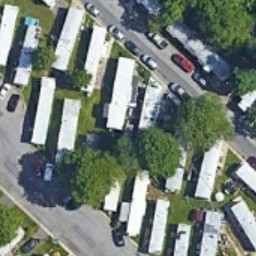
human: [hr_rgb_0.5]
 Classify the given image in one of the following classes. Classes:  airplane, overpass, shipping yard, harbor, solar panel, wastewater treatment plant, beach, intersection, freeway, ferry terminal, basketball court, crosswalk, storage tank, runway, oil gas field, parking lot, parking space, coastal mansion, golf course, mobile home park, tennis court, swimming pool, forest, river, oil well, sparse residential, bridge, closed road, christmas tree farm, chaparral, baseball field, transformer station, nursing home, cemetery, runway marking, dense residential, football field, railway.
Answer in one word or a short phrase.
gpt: mobile home park